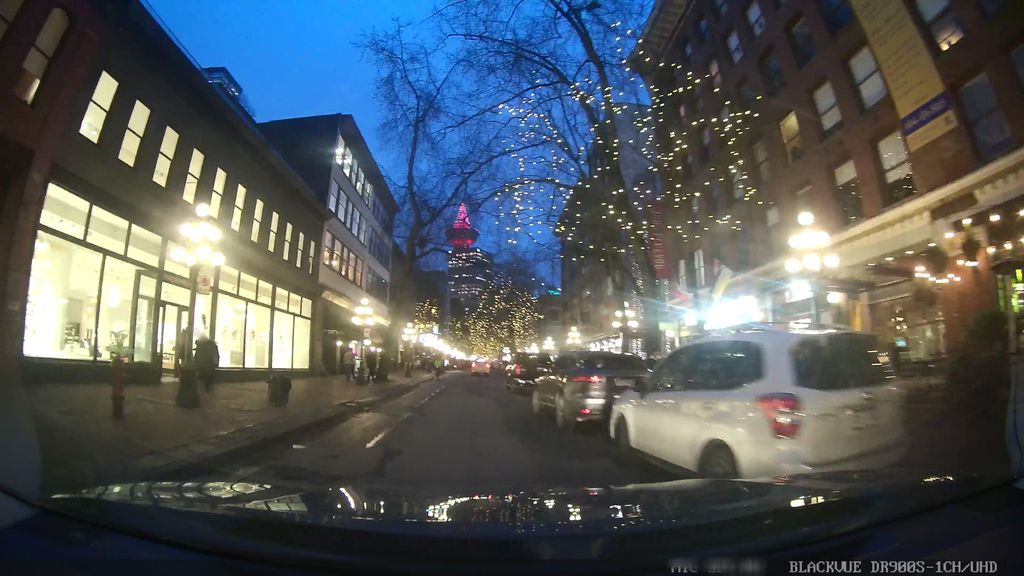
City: vancouver